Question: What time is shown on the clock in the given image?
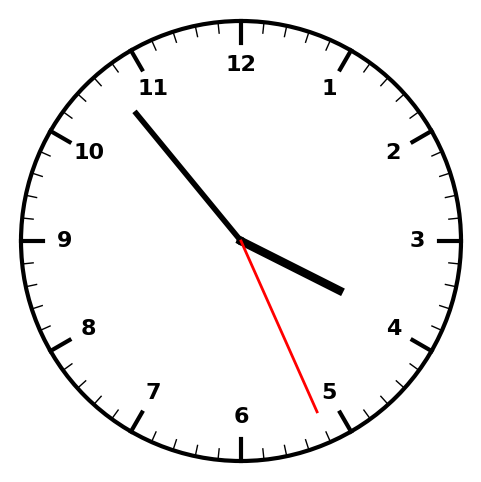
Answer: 03:53:26